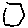
Label: hexagon